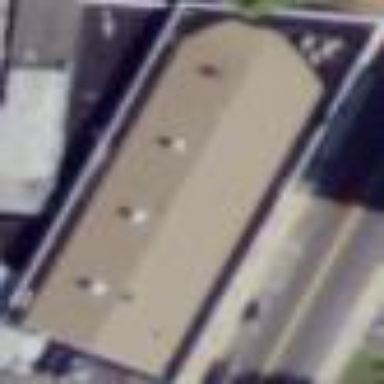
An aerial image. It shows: Supermarket building.